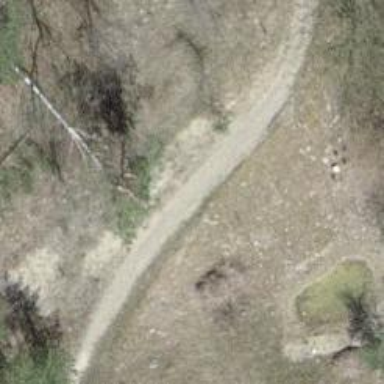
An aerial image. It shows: Path.